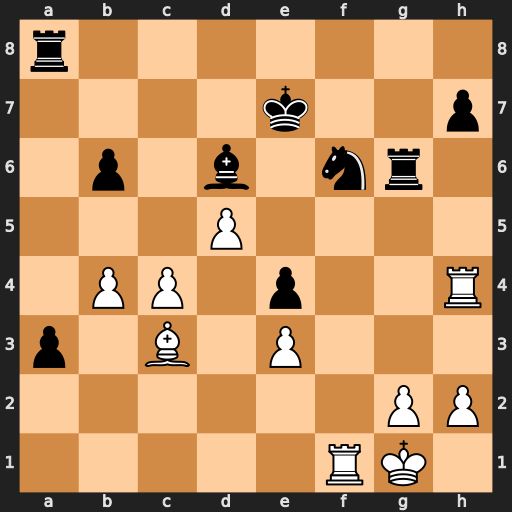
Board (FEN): r7/4k2p/1p1b1nr1/3P4/1PP1p2R/p1B1P3/6PP/5RK1
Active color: w
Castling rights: -
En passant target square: -
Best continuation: Bxf6+ Rxf6 Rxh7+